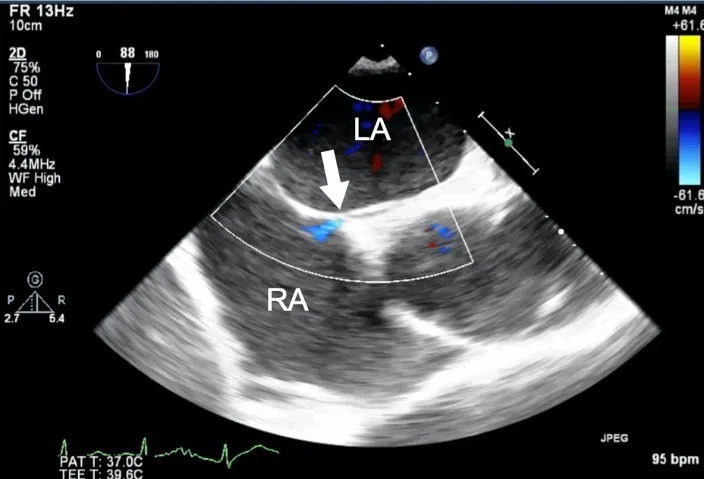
Transesophageal echocardiography showing a patent foramen ovale and shunt flow (arrow). LA: left atrium, RA: right atrium.
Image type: radiology (ultrasound)